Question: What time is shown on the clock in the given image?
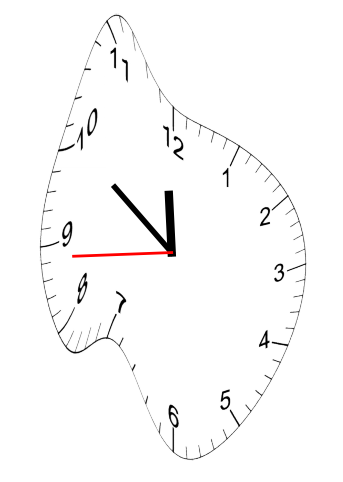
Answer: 11:50:44